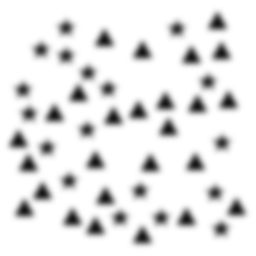
Squares: 0
Triangles: 26
Stars: 18
Total shapes: 44